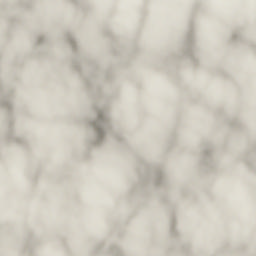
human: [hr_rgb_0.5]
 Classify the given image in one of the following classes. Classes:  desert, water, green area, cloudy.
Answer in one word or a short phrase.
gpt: cloudy